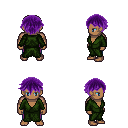
a pixel art fantasy rpg character, male body template, human, dark skin, green robe, magenta pants, purple short bangs hairstyle, four views (front, back, left, right), 2x2 character sprite sheet, small pixel art, hard edges, no anti-aliasing